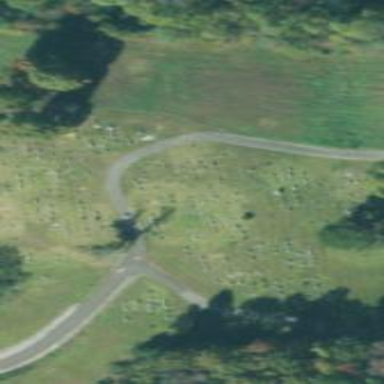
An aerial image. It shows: Cemetery.